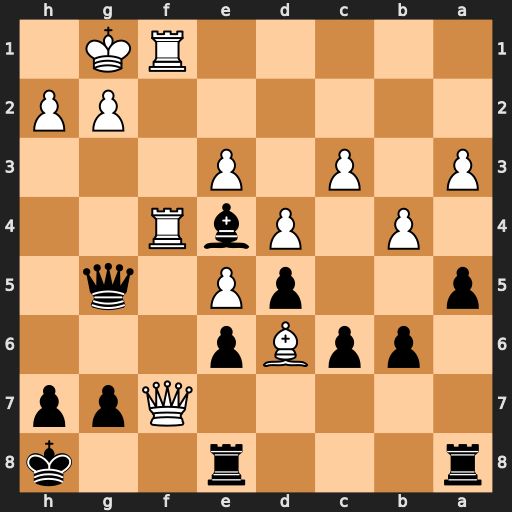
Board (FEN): r3r2k/5Qpp/1ppBp3/p2pP1q1/1P1PbR2/P1P1P3/6PP/5RK1
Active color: b
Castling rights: -
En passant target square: -
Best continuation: Qxg2#